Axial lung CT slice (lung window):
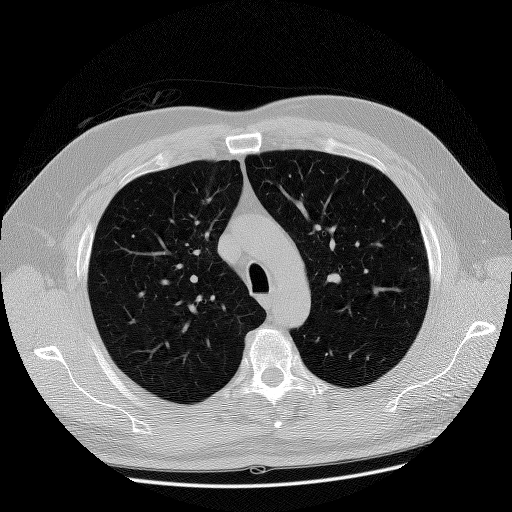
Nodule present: no